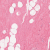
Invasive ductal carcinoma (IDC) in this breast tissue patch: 0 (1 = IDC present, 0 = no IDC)